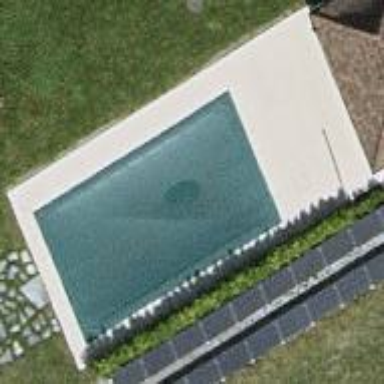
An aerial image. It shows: Swimming pool located in leisure land.